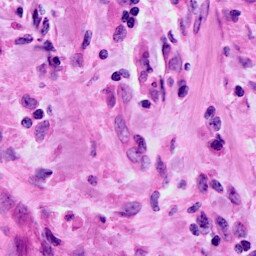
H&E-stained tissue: Cervix